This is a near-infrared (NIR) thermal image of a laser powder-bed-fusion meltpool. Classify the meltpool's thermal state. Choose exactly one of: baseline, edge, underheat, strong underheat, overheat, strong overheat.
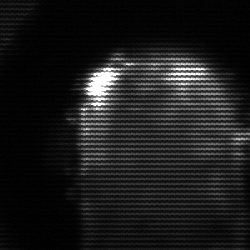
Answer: baseline